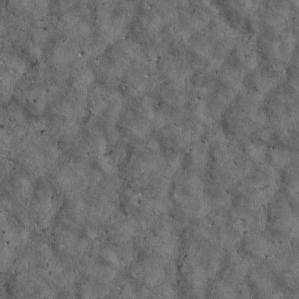
Label: non_frost